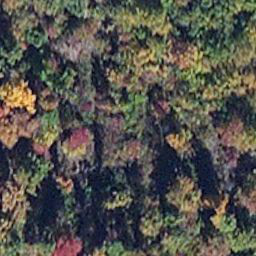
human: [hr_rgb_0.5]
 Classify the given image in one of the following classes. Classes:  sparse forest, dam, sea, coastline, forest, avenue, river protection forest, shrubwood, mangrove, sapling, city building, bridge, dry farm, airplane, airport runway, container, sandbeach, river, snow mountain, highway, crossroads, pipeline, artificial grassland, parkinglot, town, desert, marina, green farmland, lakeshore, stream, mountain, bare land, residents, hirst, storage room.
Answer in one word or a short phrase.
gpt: mangrove